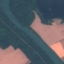
Land use / land cover class: River